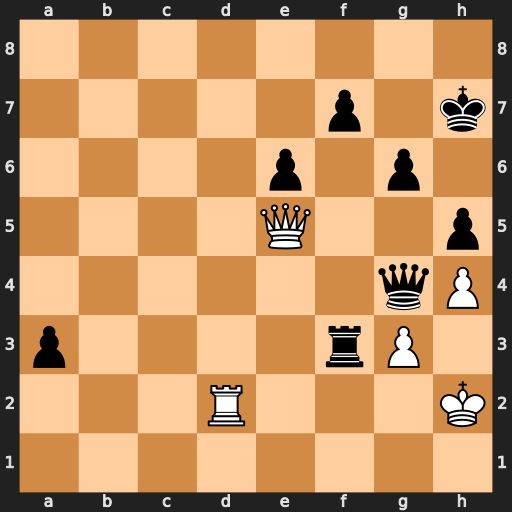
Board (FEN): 8/5p1k/4p1p1/4Q2p/6qP/p4rP1/3R3K/8
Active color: w
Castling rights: -
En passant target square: -
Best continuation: Rd8 Rf2+ Kg1 Rf6 Qxf6